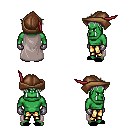
a pixel art fantasy rpg character, male body template, orc, green skin, gray cape, gold greaves, gray bedhead hairstyle, leather cap, metal gloves, black slippers, four views (front, back, left, right), 2x2 character sprite sheet, small pixel art, hard edges, no anti-aliasing